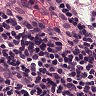
Metastatic tissue present: no